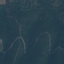
Label: Forest